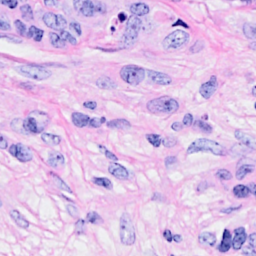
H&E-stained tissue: Breast